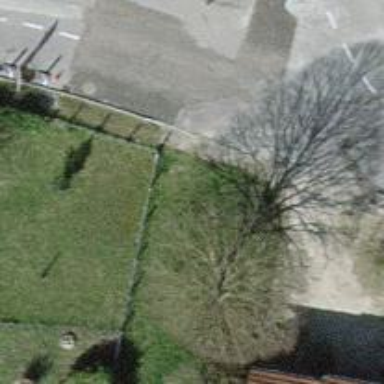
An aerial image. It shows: Wayside cross with historic significance.